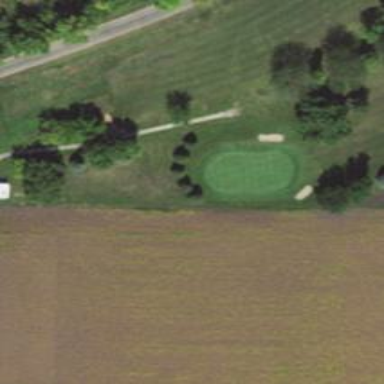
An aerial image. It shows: Golf hole.